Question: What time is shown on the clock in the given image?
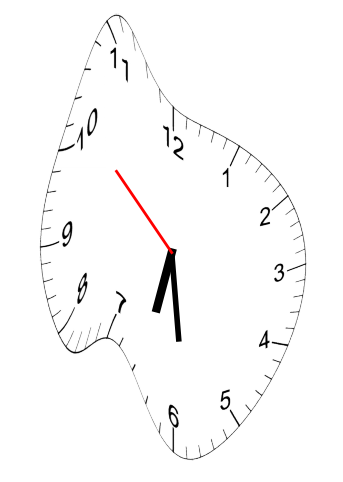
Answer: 06:28:52